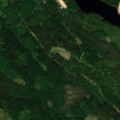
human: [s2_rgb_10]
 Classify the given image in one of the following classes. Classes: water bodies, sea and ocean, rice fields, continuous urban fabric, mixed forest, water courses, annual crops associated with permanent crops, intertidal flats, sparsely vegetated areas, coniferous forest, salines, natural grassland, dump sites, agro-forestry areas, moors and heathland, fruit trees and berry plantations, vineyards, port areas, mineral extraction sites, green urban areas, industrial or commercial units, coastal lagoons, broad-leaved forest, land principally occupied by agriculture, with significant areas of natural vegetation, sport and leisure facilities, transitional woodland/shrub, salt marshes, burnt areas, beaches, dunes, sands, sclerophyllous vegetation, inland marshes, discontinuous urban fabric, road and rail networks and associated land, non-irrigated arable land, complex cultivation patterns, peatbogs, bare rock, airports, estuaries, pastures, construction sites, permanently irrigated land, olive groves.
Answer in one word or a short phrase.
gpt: mixed forest, water bodies